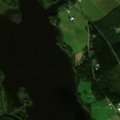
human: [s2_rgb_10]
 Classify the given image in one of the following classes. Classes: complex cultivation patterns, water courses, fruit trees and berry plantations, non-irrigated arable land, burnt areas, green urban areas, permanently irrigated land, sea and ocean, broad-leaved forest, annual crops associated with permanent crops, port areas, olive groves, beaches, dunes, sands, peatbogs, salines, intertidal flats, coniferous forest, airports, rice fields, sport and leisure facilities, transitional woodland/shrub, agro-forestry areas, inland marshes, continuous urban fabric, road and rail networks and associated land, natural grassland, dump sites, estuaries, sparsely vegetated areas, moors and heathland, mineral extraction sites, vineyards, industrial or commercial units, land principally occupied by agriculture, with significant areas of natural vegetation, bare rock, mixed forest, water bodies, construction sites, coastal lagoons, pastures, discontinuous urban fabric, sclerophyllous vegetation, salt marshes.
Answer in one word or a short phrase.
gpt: non-irrigated arable land, mixed forest, transitional woodland/shrub, water bodies